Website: ulta-beauty
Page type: account-selection
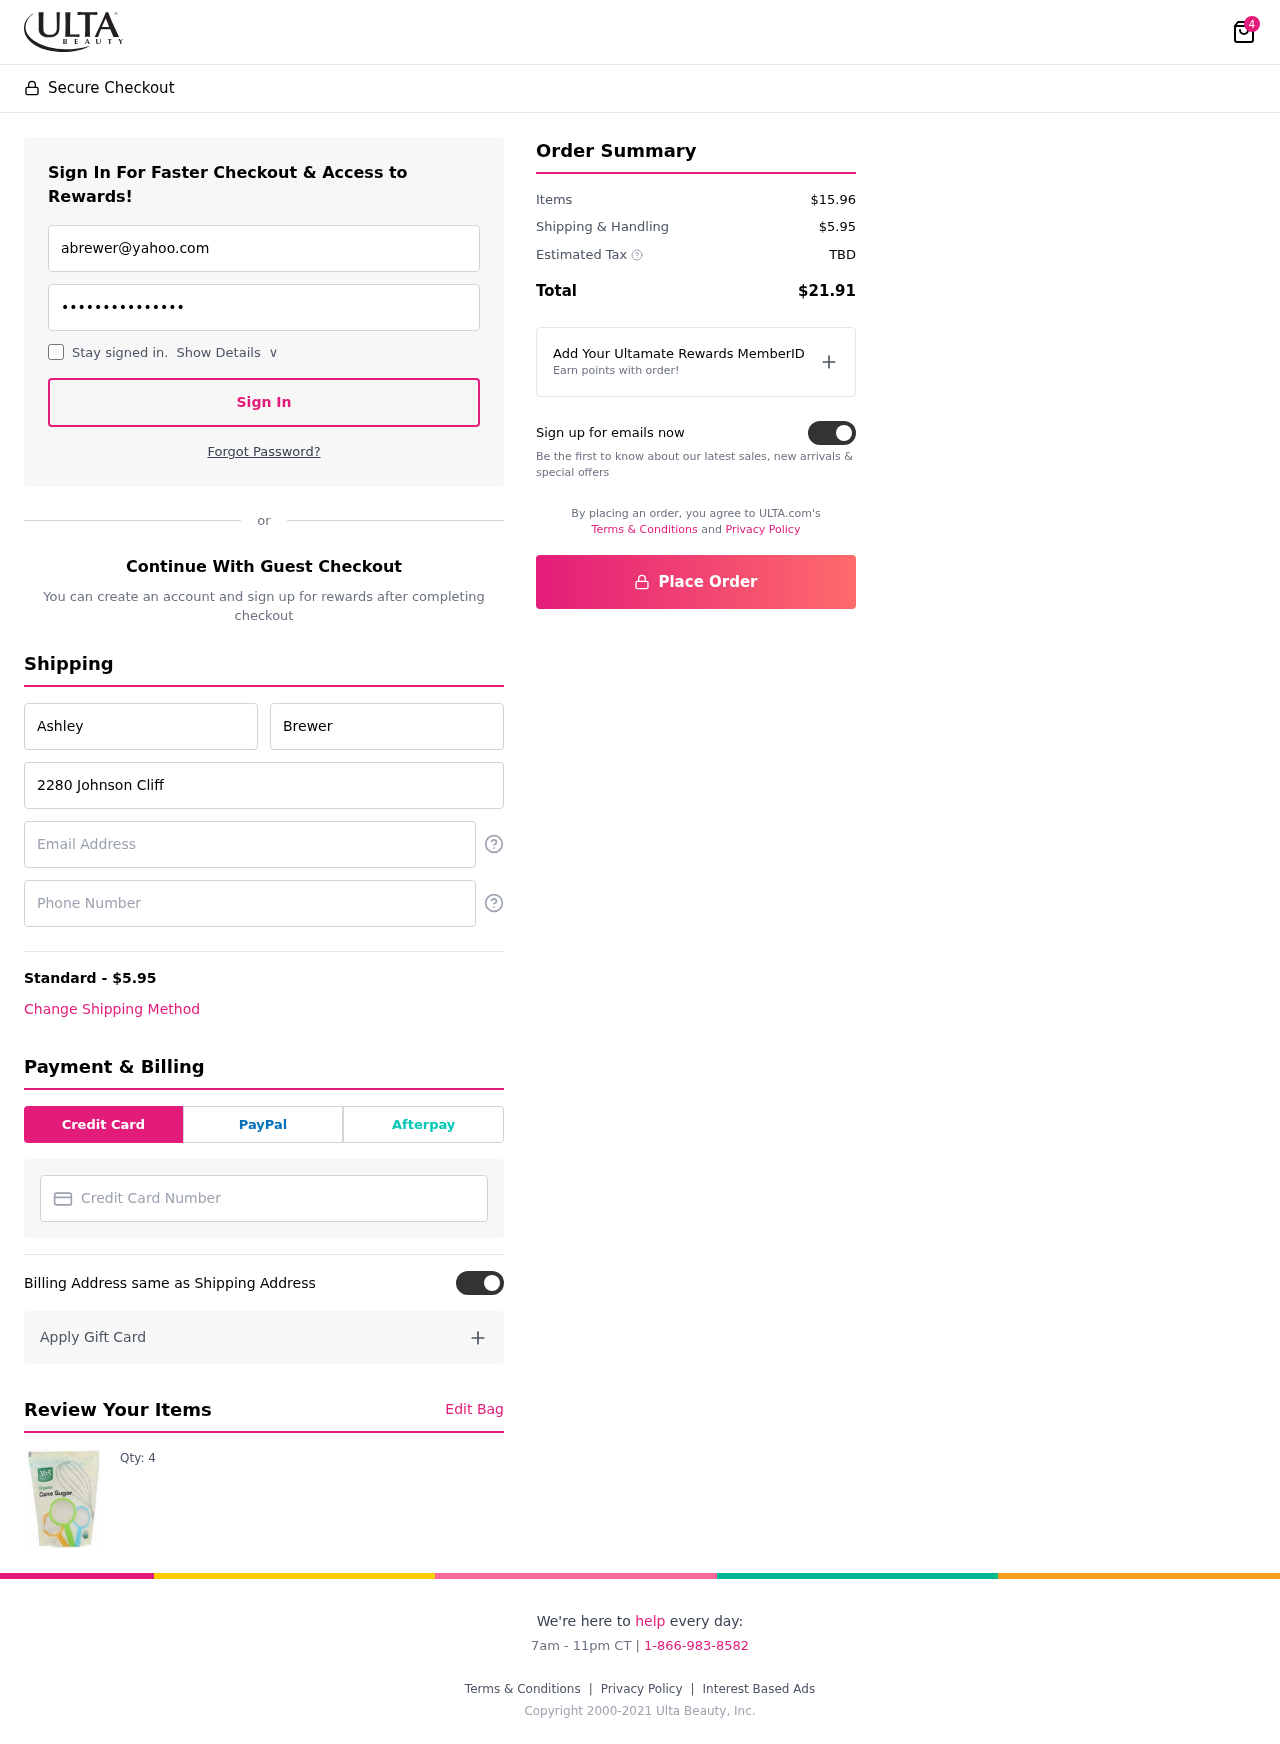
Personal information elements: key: PII_CARD_NUMBER
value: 4022 8591 0099 7761
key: PII_EMAIL
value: abrewer@yahoo.com
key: PII_EMAIL2
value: abrewer@yahoo.com
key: PII_FIRSTNAME
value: Ashley
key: PII_LASTNAME
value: Brewer
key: PII_PHONE
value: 2207804113
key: PII_STREET
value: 2280 Johnson Cliff Apt. 837
Product elements: key: PRODUCT1_QUANTITY
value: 4
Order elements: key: ORDER_NUM_ITEMS
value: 4
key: ORDER_SHIPPING_COST
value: $5.95
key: ORDER_SUBTOTAL
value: $15.96
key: ORDER_TAX
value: TBD
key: ORDER_TOTAL
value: $21.91